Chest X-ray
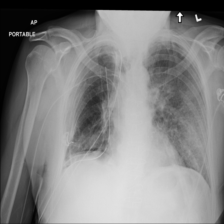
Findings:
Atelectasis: negative
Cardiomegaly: negative
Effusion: negative
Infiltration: positive
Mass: negative
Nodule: negative
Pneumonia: negative
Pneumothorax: positive
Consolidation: negative
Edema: negative
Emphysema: negative
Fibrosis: negative
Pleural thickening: negative
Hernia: negative